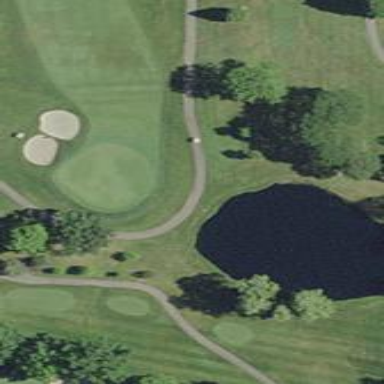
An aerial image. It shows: Water hazard on golf course.